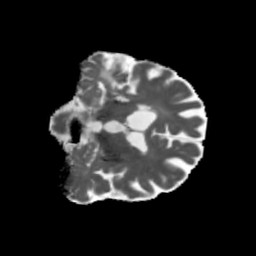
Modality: MD
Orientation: coronal
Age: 74
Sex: male
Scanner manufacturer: siemens
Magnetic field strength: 3 T
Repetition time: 5.47 s
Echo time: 0.0854 s